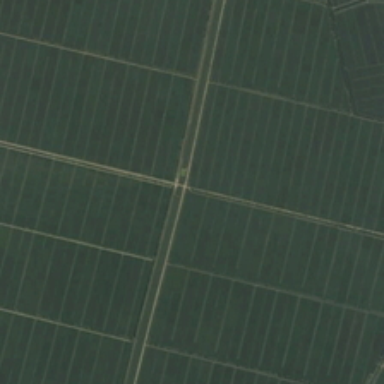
Several pieces of farmlands are orderly together .